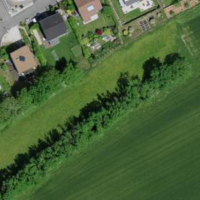
EUNIS habitat code: 52
Species observed at this site:
Aegithalos caudatus